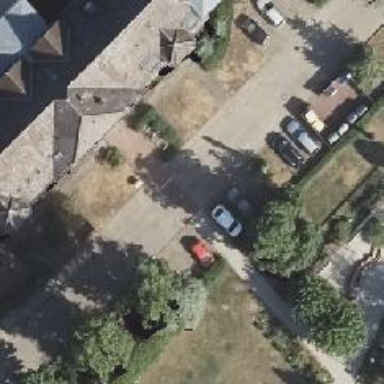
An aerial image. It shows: Living street.